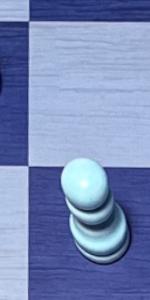
Label: Pawn_White